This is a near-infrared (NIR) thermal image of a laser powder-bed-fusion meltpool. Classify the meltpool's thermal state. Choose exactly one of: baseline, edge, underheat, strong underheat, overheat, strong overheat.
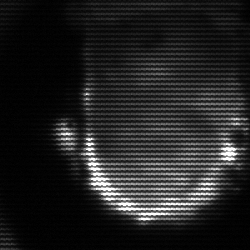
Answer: baseline